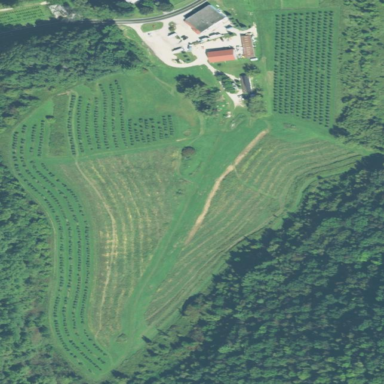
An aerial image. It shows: Orchard.